Некоторые элементы электрических цепей являются нелинейными, то есть сила тока, протекающего через них, не пропорциональна приложенному напряжению. Допустим, что у нас есть лампа накаливания, для которой сила тока $I_{л}$ пропорциональна $\sqrt{U_{л}}$, диод, у которого $I_{д}$ пропорциональна $U_{д}^{2}$, и источник постоянного напряжения. При этом и лампа, и диод обладают одинаковым свойством: если подключить любой из этих элементов к источнику в качестве нагрузки, то мощность тепловых потерь на нагрузке будет максимально возможной для данного источника. Если подключить к источнику лампу и диод, соединив их последовательно, то мощность потерь на такой нагрузке будет равна $P_{1}=7.2~Вт$.
Какой будет мощность, если в качестве нагрузки к источнику присоединить лампу и диод, соединенные параллельно?
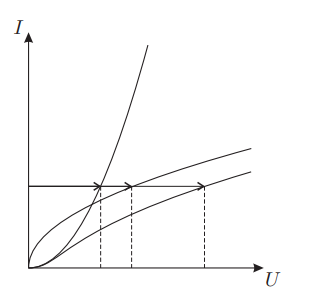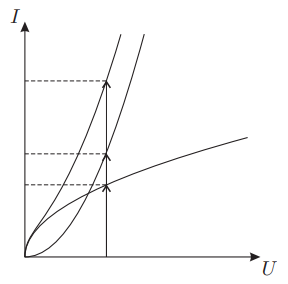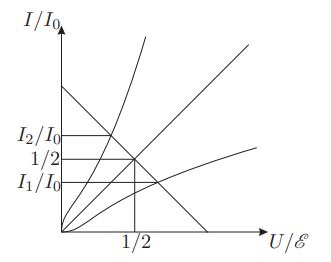
Решение: Пусть ЭДС и внутреннее сопротивление источника равны соответственно $\mathscr{E}$ и $r$. Сначала установим, при каком условии на нагрузке выделяется максимально возможная для данного источника мощность. Пусть $I$ — сила тока через нагрузку, тогда на ней выделяется мощность $$ P_{Н}=I U_{Н}=I(\mathscr{E}-I r)=r I\left(I_{0}-I\right), \quad (1) $$ где $I_{0}=\mathscr{E} / r$ — ток короткого замыкания. В зависимости от параметров нагрузки сила тока может изменяться от нуля до $I_{0}$, причем максимуму $P_{Н}$ соответствует ток $I_{М}=\mathscr{E} /(2 r)=I_{0} / 2$ и напряжение на нагрузке $U_{М}=\mathscr{E} / 2$. Таким образом, если к диоду или лампе приложено напряжение $U_{М}$, через них течет ток $I_{М}$. Отсюда выражаем коэффициенты пропорциональности в зависимости тока через лампу и диод от напряжения на них через параметры источника. Соответствующие зависимости имеют вид $$ I_{Л}=I_{0} \sqrt{\frac{U_{Л}}{2 \mathscr{E}}}, \quad I_{Д}=2 I_{0}\left(\frac{U_{Д}}{\mathscr{E}}\right)^{2}. $$ Приведем также зависимости напряжения от тока: $$ U_{Л}=2 \mathscr{E}\left(\frac{I_{Л}}{I_{0}}\right)^{2}, \quad U_{Д}=\mathscr{E} \sqrt{\frac{I_{Д}}{2 I_{0}}}. $$ Далее задачу можно решать алгебраически или графически. Решение $1$ («алгебраическое»). Рассмотрим случай последовательного соединения лампы и диода. Общий ток через диод и лампу обозначим $I_{1}$ и запишем уравнение для напряжения на нагрузке: $$ \mathscr{E}-I_{1} r=U_{Л}\left(I_{1}\right)+U_{Д}\left(I_{1}\right)=2 \mathscr{E}\left(\frac{I_{1}}{I_{0}}\right)^{2}+\mathscr{E} \sqrt{\frac{I_{1}}{2 I_{0}}} . $$ Разделим это уравнение на $\mathscr{E}$ и обезразмерим его, введя переменную $x=I_{1} / I_{0}$. Получим $$ 1-x=2 x^{2}+\sqrt{\frac{x}{2}}. \quad (2) $$ Теперь рассмотрим параллельное соединение. Пусть $U_{2}$ — общее напряжение на лампе и диоде, $I_{2}=I_{Л}\left(U_{2}\right)+I_{Д}\left(U_{2}\right)$ — ток через источник. Получим уравнение $$ U_{2}=\mathscr{E}-I_{2} r=\mathscr{E}-r I_{0}\left(\sqrt{\frac{U_{2}}{2 \mathscr{E}}}+2\left(\frac{U_{2}}{\mathscr{E}}\right)^{2}\right). $$ Разделив это уравнение на $\mathscr{E}$ и введя безразмерную переменную $y=U_{2} / \mathscr{E}$, получим $$ y=1-\sqrt{\frac{y}{2}}-2 y^{2}. \quad (3) $$ Заметим, что уравнение $(2)$ для $x$ совпадает с уравнением $(3)$ для $y$. Обе переменные $x$ и $y$ могут меняться в пределах от $0$ до $1$. При этом в указанном промежутке значений $x$ левая часть $(2)$ монотонно убывает от $1$ до $0$, а правая часть монотонно возрастает от $0$ до $2+1 / \sqrt{2}$. Таким образом решение $(2)$, а значит и $(3)$ существует и единственно. Таким образом находим $y=x$, откуда $$ \frac{I_{1}}{I_{0}}=\frac{U_{2}}{\mathscr{E}}=\frac{\mathscr{E}-I_{2} r}{\mathscr{E}}=1-\frac{I_{2}}{I_{0}}, $$ поэтому $I_{1}+I_{2}=I_{0}$. Из формулы $(1)$ для мощности на нагрузки получаем $$ P_{2}=r I_{2}\left(I_{0}-I_{2}\right)=r\left(I_{0}-I_{1}\right) I_{1}=P_{1}=7.2~Вт. $$ Решение $2$ («графическое»). Построив графики вольтамперных характеристик (ВАX) лампы и диода, можно графически построить и графики ВАХ двух нагрузок, соответствующих последовательному и параллельному соединению (см. рисунки ниже).   Если в качестве масштабов по осям тока и напряжения выбрать $I_{0}$ и $\mathscr{E}$ соответственно и построить две ВАХ на одном графике (см. рисунок ниже), то они будут симметричны относительно биссектрисы координатного квадранта.  Токи через источник для каждой из нагрузок $(I_{1}$ и $I_{2})$ определяются из уравнения $U(I)=\mathscr{E}-I r$, то есть пересечением на рисунке ВАХ нагрузки с прямой $\frac{U}{\mathscr{E}}=1-\frac{I}{I_{0}}$, которая также обладает указанной симметрией. Отсюда следует, что точки пересечения расположены симметрично относительно биссектрисы и поэтому $I_{1}+I_{2}=I_{0}$. Теперь снова получаем $P_{2}=P_{1}=7.2~Вт$.
Ответ: $$ P_{2}=P_{1}=7.2~Вт. $$
Темы:
T, Электричество, Нелинейный элемент, Всероссийские, Электрические цепи, Мощность